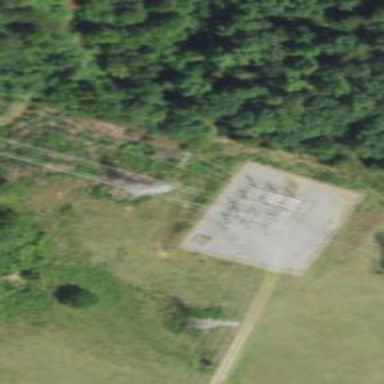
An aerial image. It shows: Substation for switching power equipment surrounded by fence.